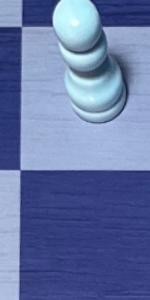
Label: Pawn_White